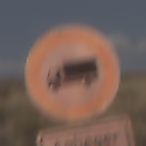
Verkehrszeichen: VerbotFuerKraftfahrzeugeUeberDreiKommaFuenfTonnen
Zusatzzeichen unten: PersonengruppenFrei1
Umgebung: Outdoor, Nature
Tageszeit: Midday
Wetter: PartlyCloudy
Licht: Natural
Jahreszeit: NotSpecified
Kontrast: HighContrast